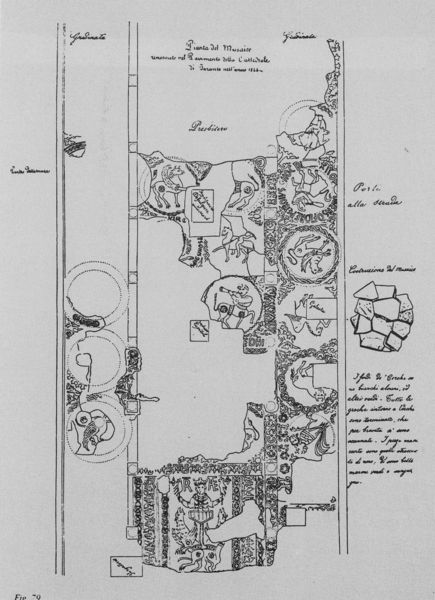
Titel: Skizze zum Bodenmosaik in S. Cataldo/ Alexanders Greifenfahrt
Standort: Bezugsort: Taranto, Duomo S. Cataldo (EU - Italien - Apulien)
Schlagwörter: weiß, schwarz, zeichnung, tier, tiere, augen, krone, pferd, schrift, studie, grafik, linien, könig, tafel, detail, katze, buch, text, kreise, herrscher, mosaik, fragment, zentaur, mittelalter, tapisserie, löwe, fresko, entwürfe, skizzen, pegasus, handschrift, rekonstruktion, aufriss, archäologie, medaillons, ausgrabung, restauration, astrologie, tierkreiszeichen, fig, fund, schwazr, bildtafel, wandmalereien, archeologie, publikation, köwe, fig 79